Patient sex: M
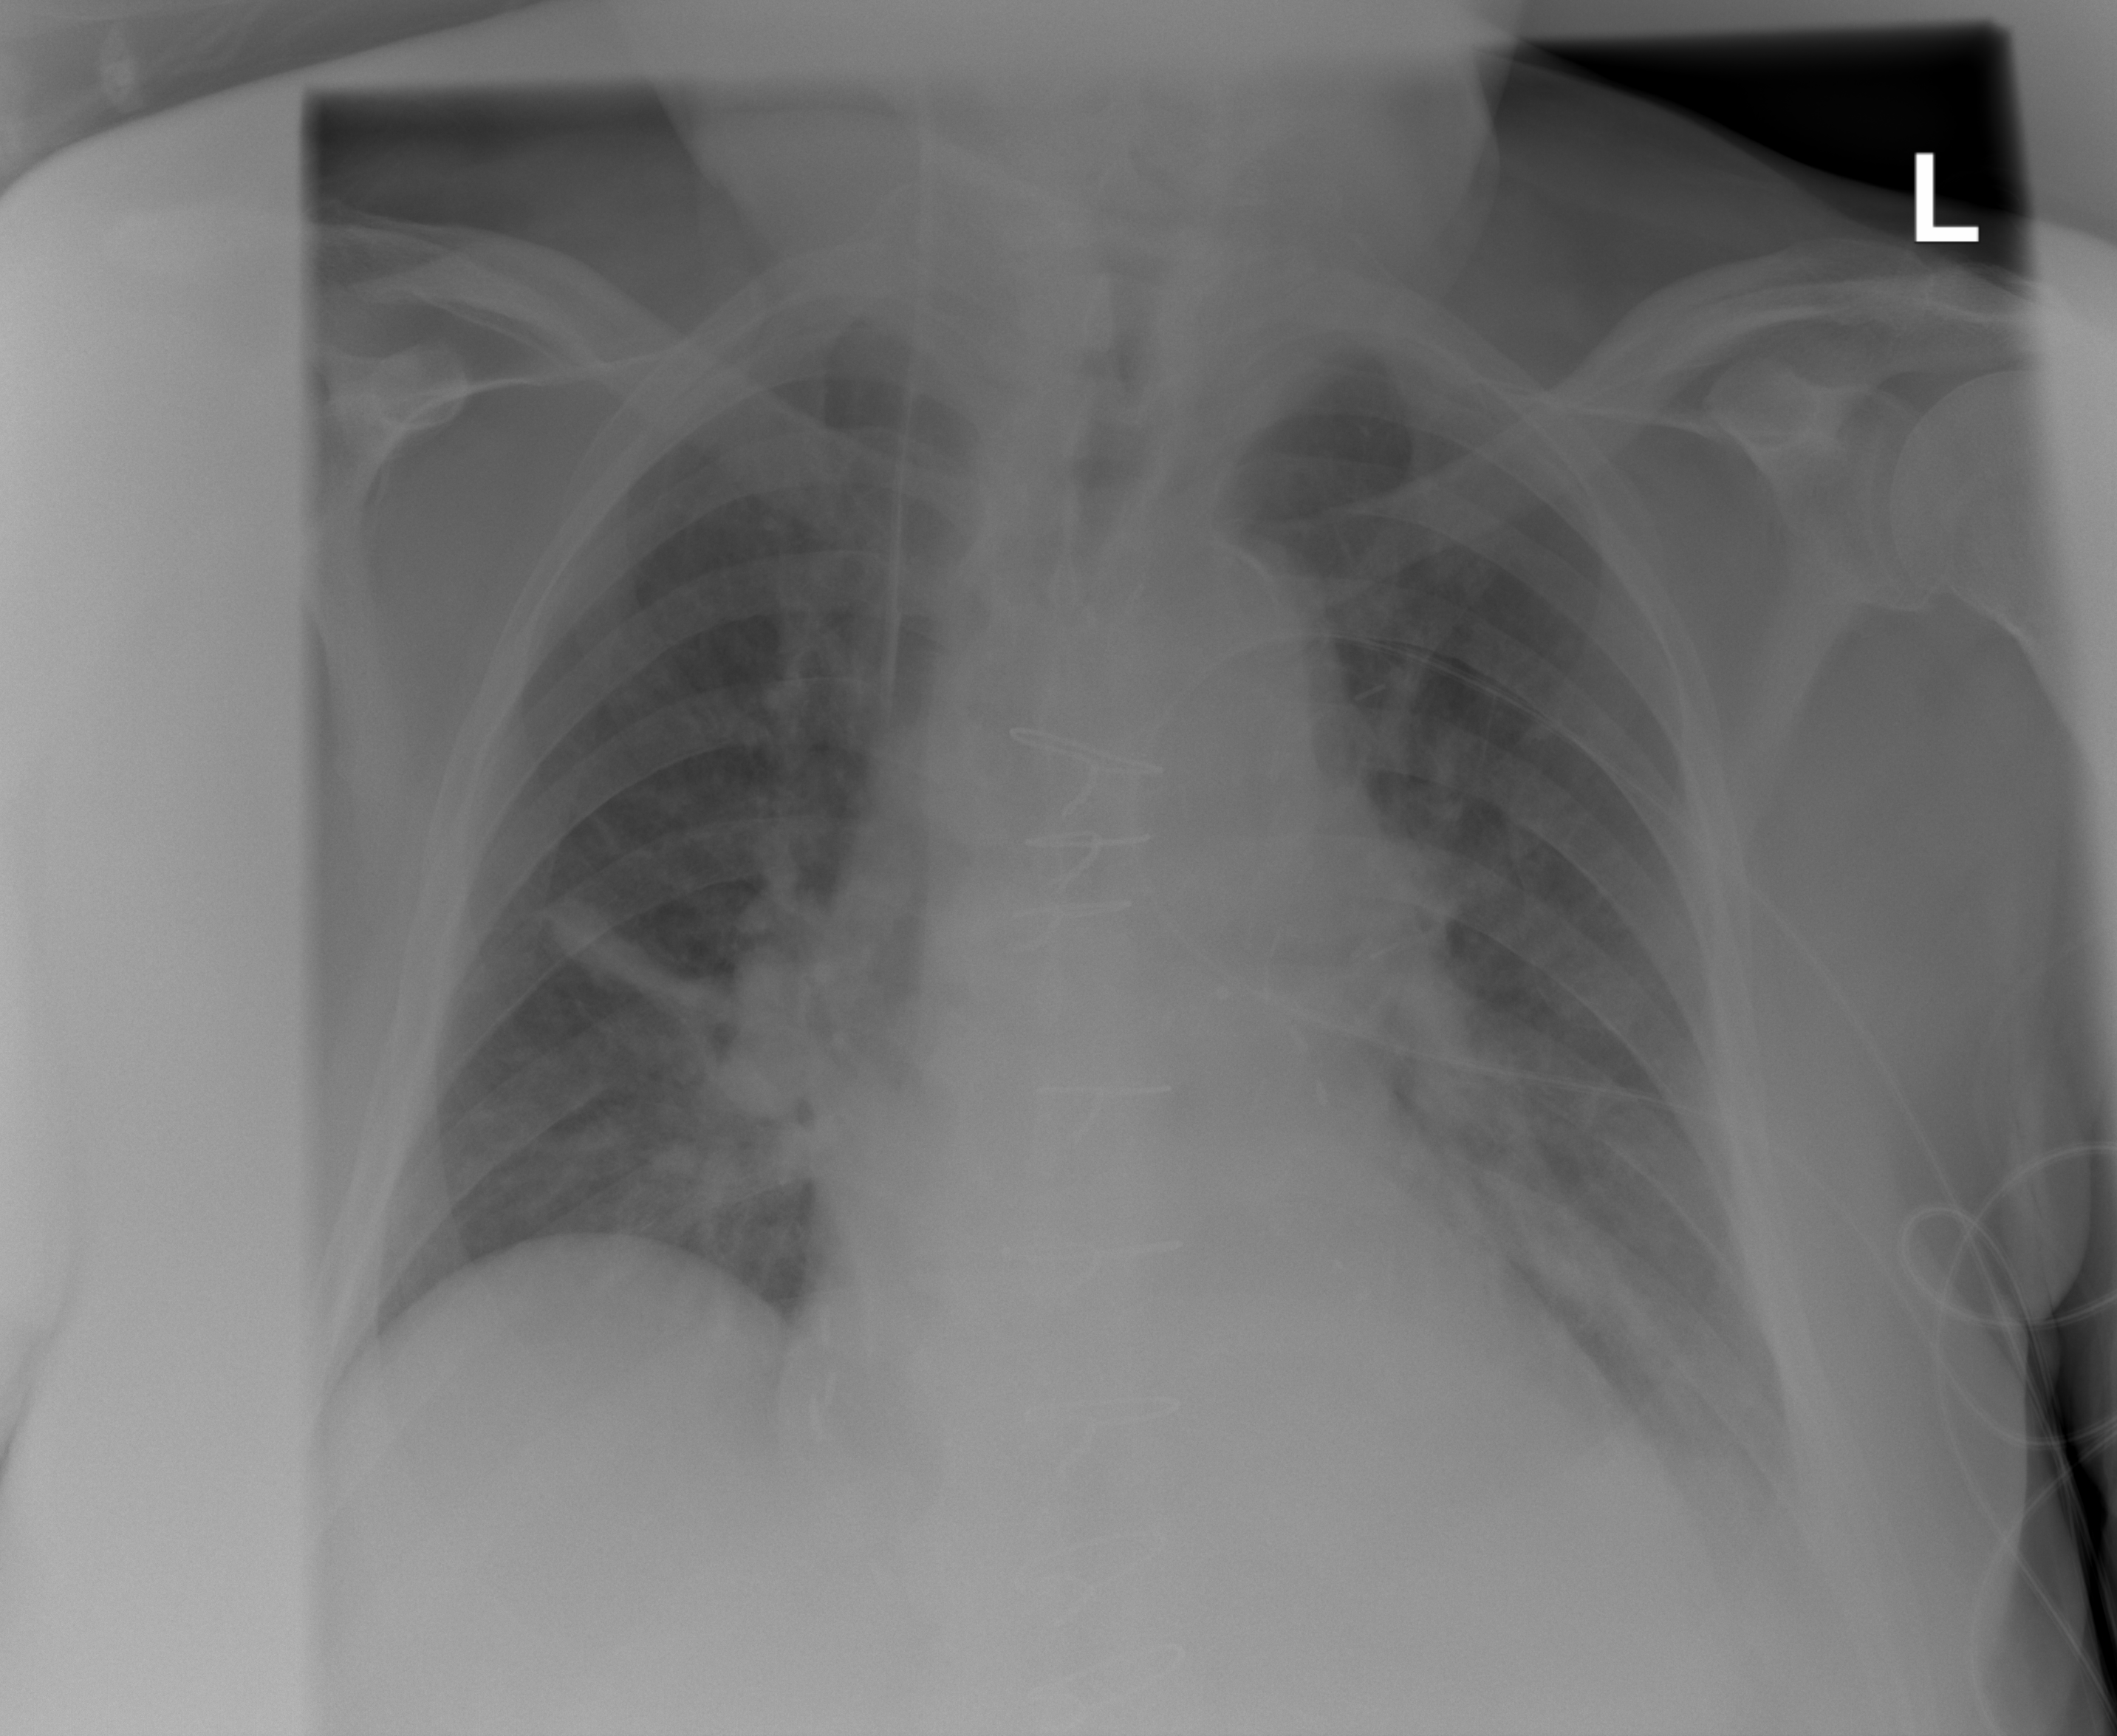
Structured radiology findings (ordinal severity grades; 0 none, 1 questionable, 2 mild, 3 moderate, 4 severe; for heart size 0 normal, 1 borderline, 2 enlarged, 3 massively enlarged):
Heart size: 0
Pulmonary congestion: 0
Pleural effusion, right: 0
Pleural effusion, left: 0
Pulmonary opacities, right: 2
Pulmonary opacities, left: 0
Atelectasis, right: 2
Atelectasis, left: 2